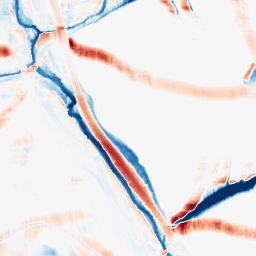
Category: morphological
Decomposition family: morphological_square
Decomposition parameters: operation: average
size: 20
Upsampling method: quadratic
Upsampling parameters: scale: 8
Upsampling scale: 8